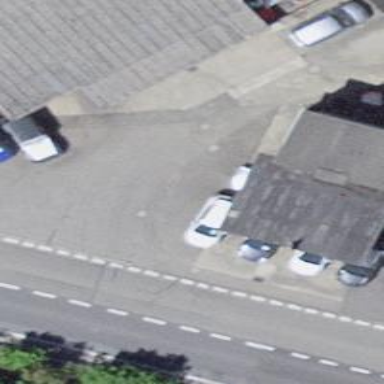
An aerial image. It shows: View of roof of building.